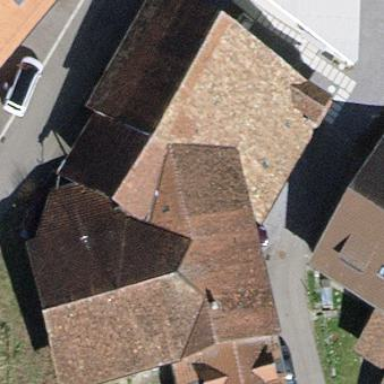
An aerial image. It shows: Building with tile roof.